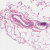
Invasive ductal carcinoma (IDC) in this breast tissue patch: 0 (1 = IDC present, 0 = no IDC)